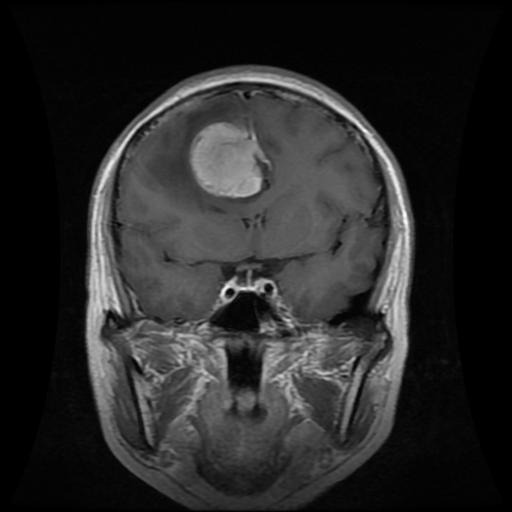
Label: meningioma